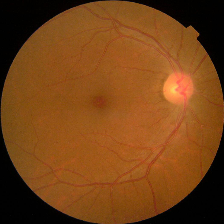
Diabetic retinopathy grade: No DR